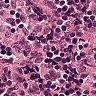
Metastatic tissue present: no